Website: crate-barrel
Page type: payment
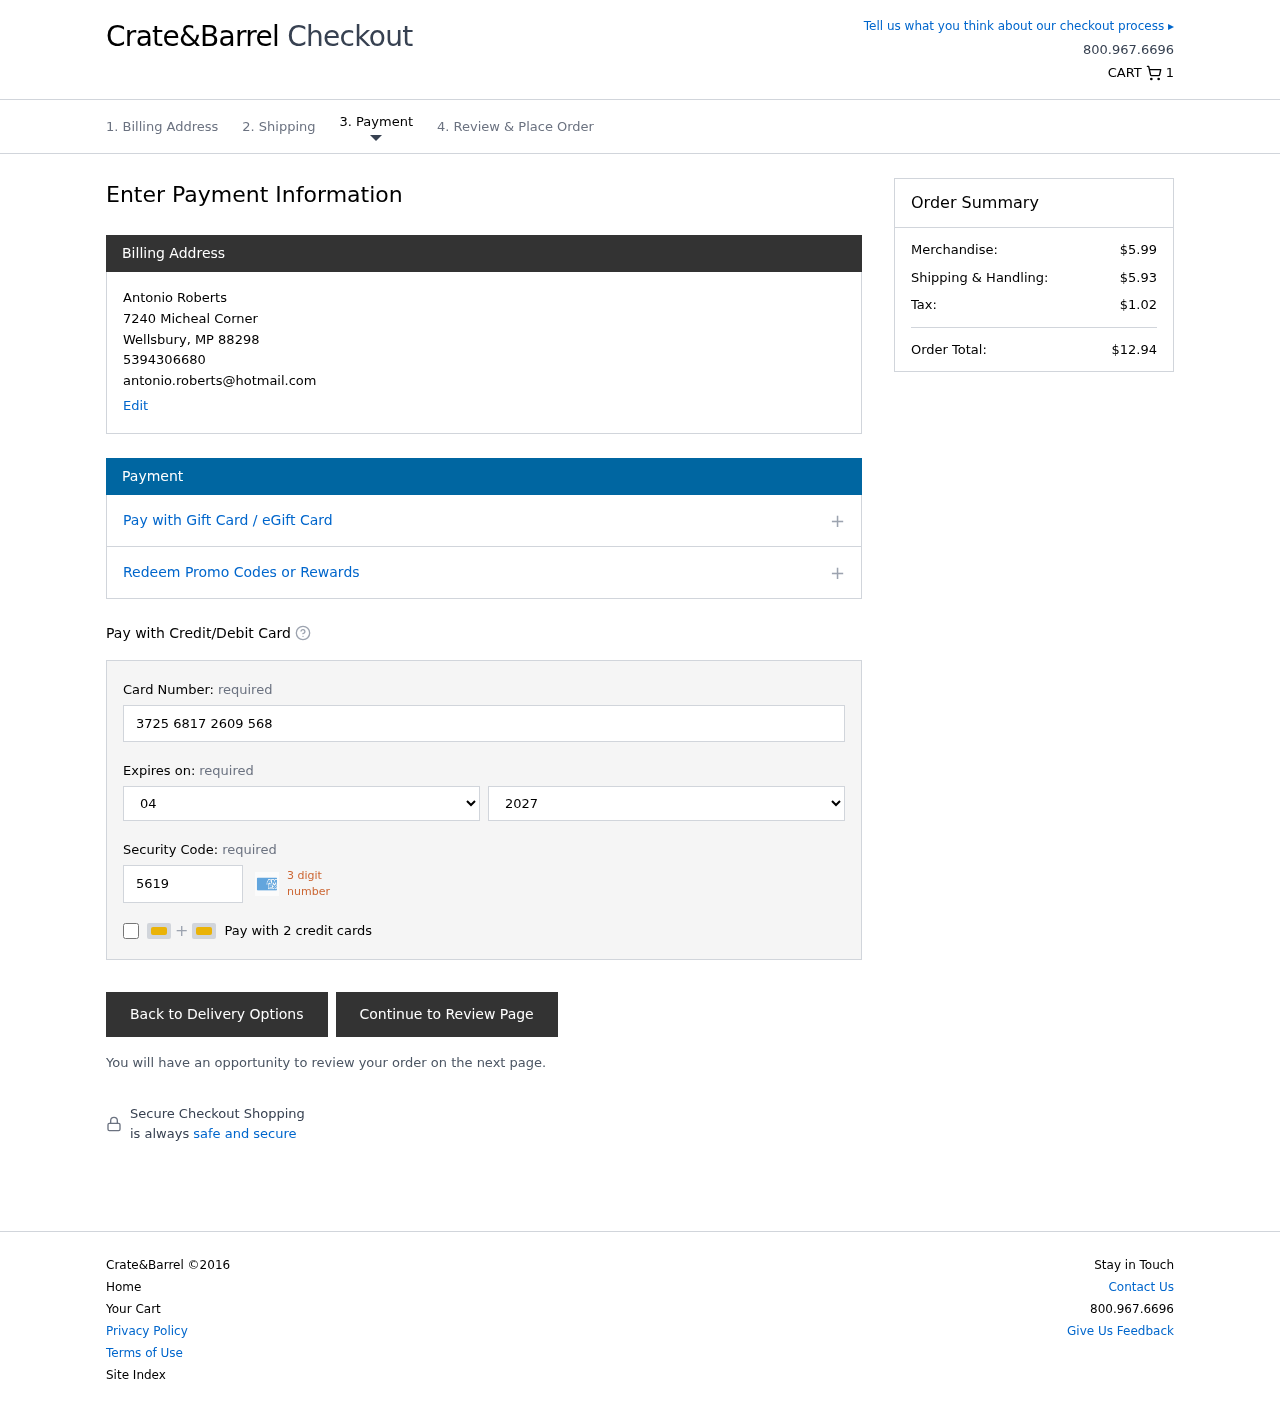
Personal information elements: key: PII_CARD_CVV
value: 5619
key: PII_CARD_EXPIRY_MONTH
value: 04
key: PII_CARD_EXPIRY_YEAR
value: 27
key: PII_CARD_NUMBER
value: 3725 6817 2609 568
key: PII_CITY
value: Wellsbury
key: PII_EMAIL
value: antonio.roberts@hotmail.com
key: PII_FULLNAME
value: Antonio Roberts
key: PII_PHONE
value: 5394306680
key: PII_POSTCODE
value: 88298
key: PII_STATE_ABBR
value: MP
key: PII_STREET
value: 7240 Micheal Corner
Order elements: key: ORDER_NUM_ITEMS
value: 1
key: ORDER_SUBTOTAL
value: $5.99
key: ORDER_SHIPPING_COST
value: $5.93
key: ORDER_TAX
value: $1.02
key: ORDER_TOTAL
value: $12.94